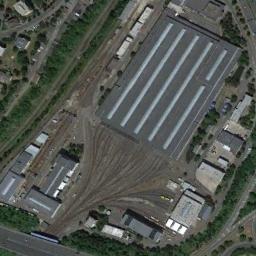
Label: railway_station